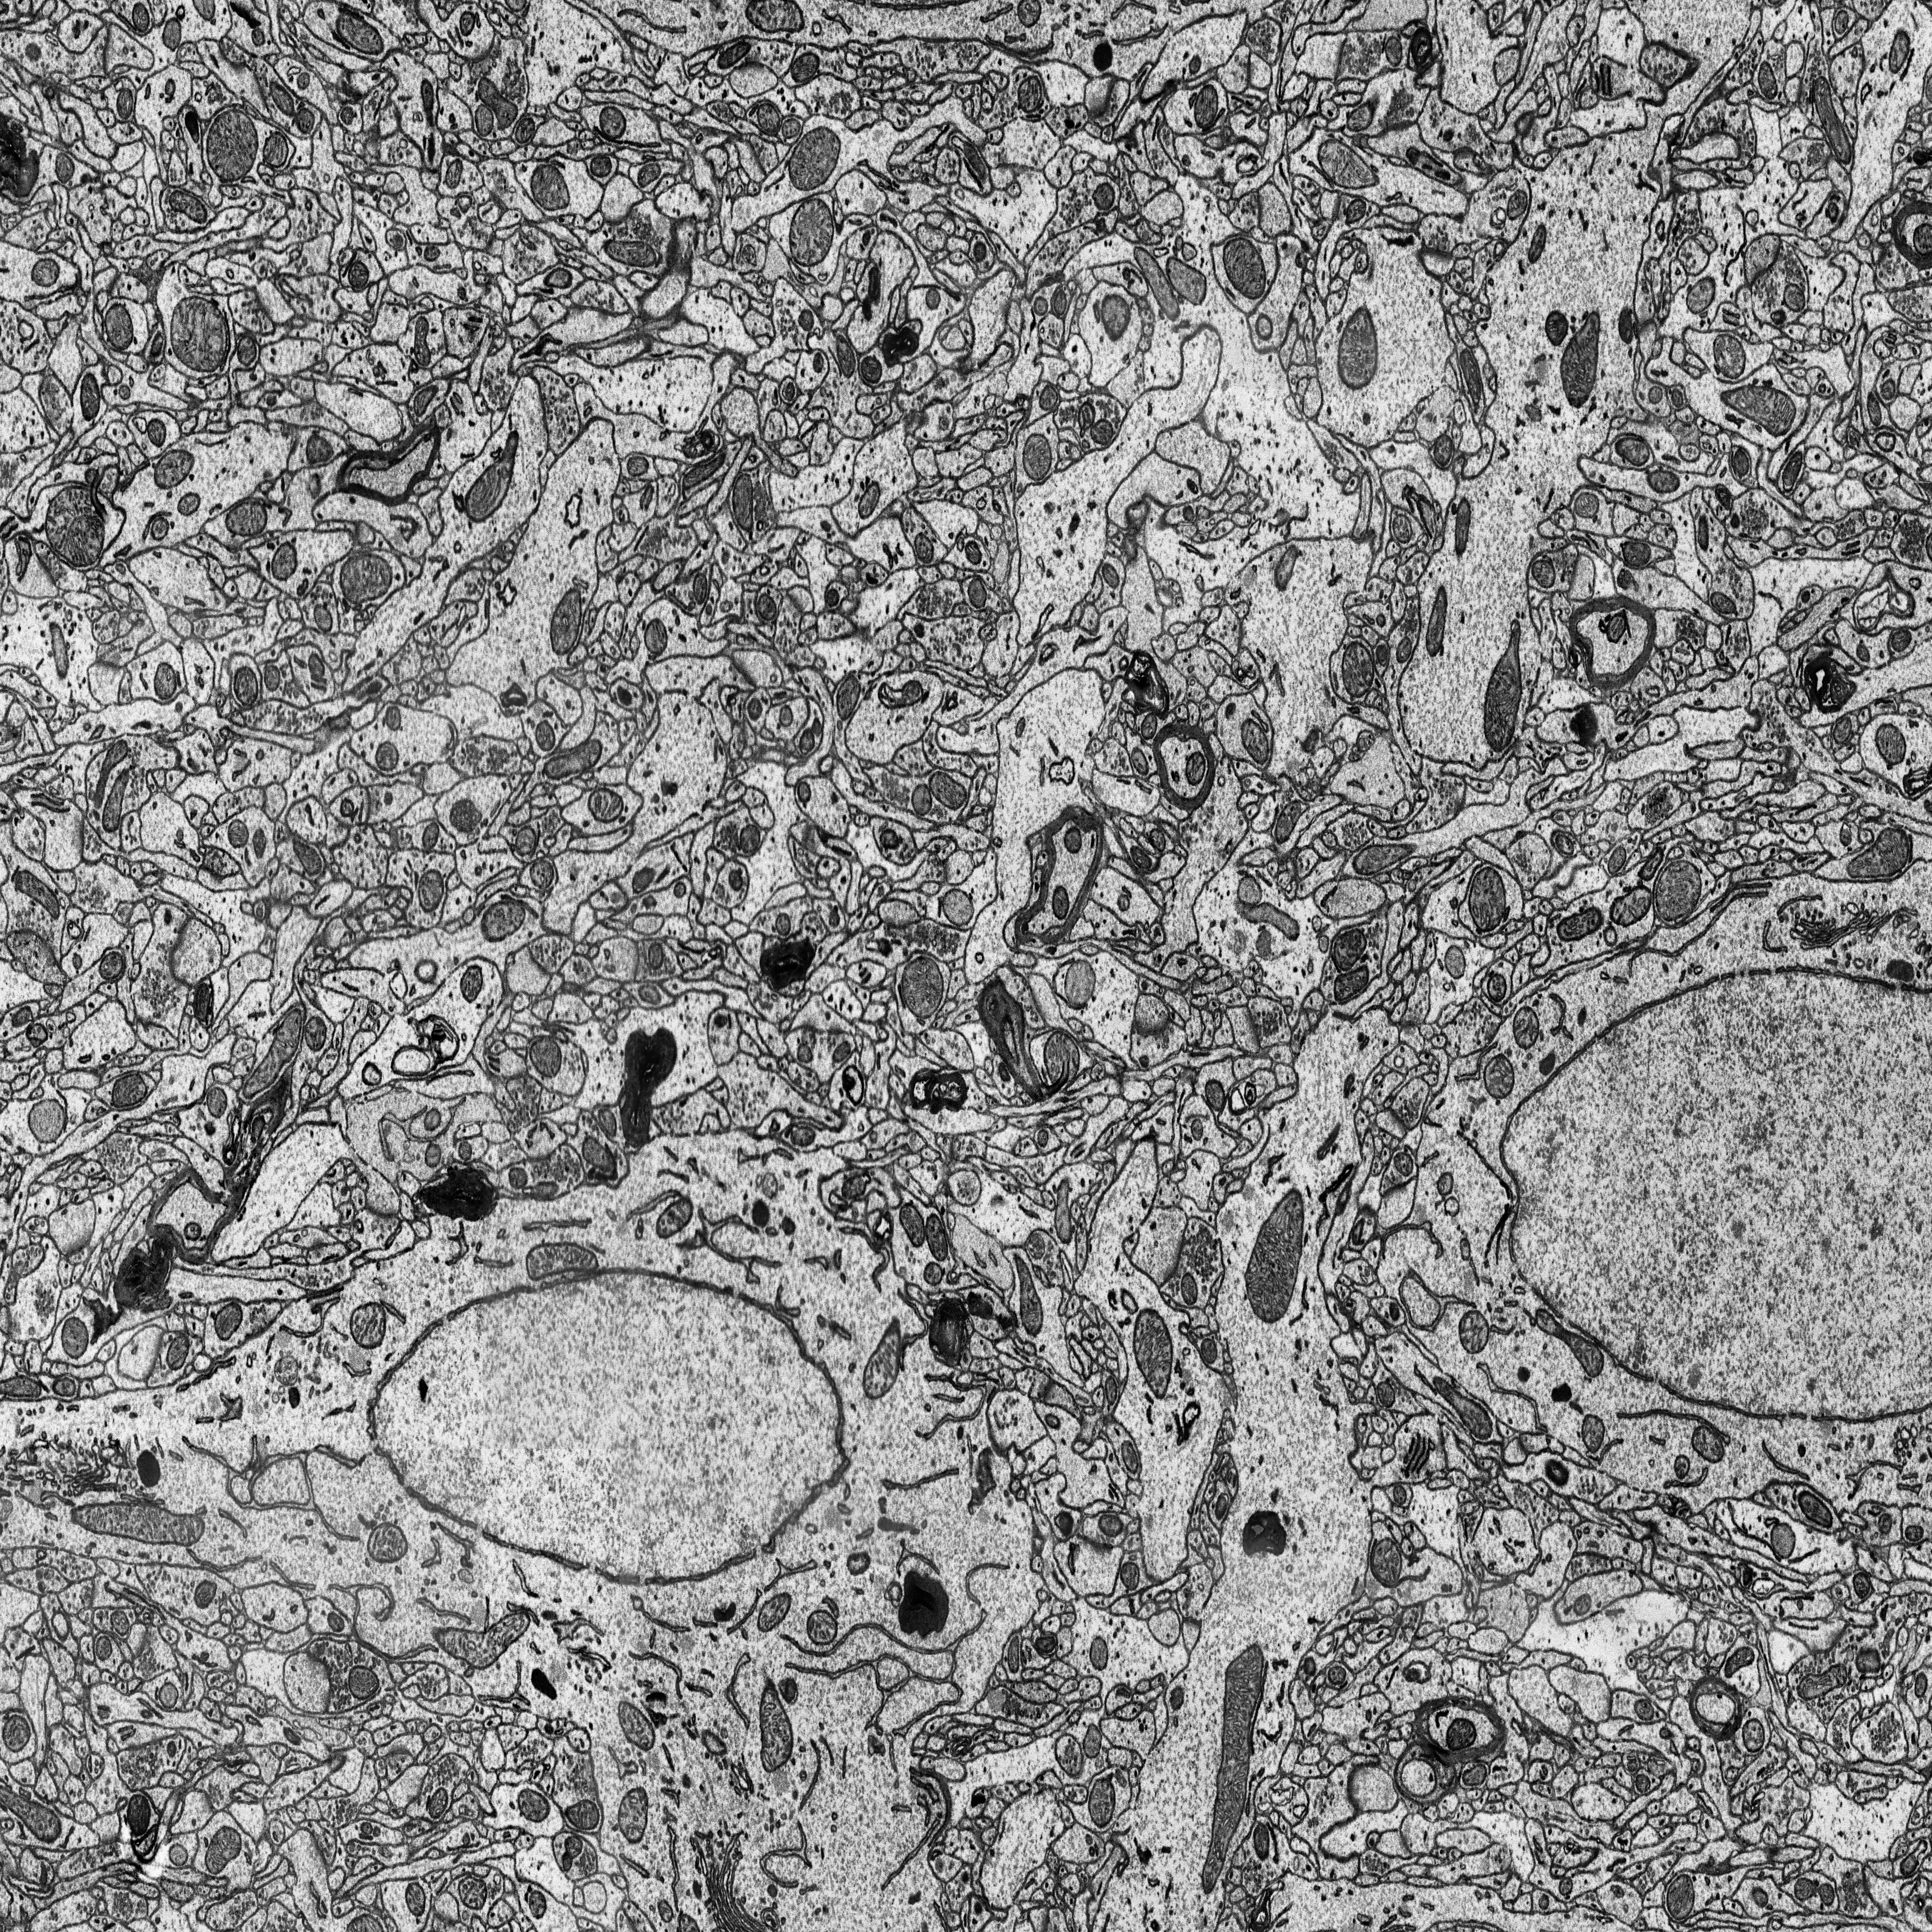
Electron microscopy slice of rat cortex tissue
Slice depth (z): 207
Mitochondria instances in slice: 377